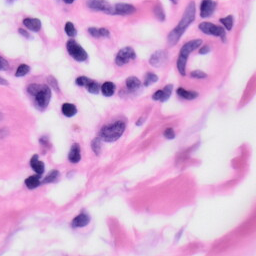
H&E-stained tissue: Skin